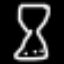
Label: hourglass